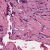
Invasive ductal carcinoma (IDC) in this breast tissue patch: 1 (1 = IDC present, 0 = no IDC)